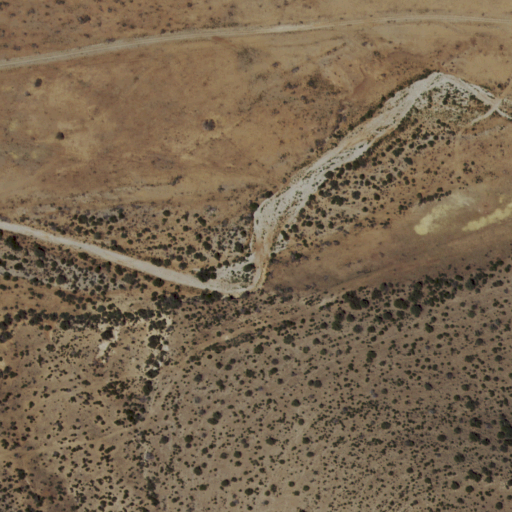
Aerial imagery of valley in New Mexico named Long Canyon containing shrub and grassland